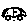
Label: car